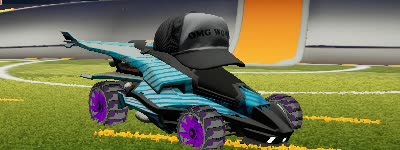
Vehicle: aftershock